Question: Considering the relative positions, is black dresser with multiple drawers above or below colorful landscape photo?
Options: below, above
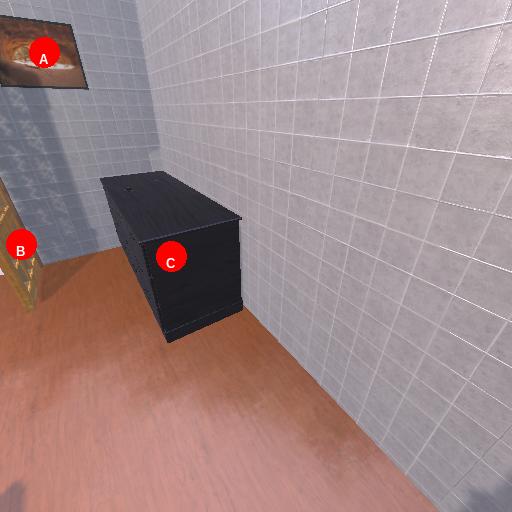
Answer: below